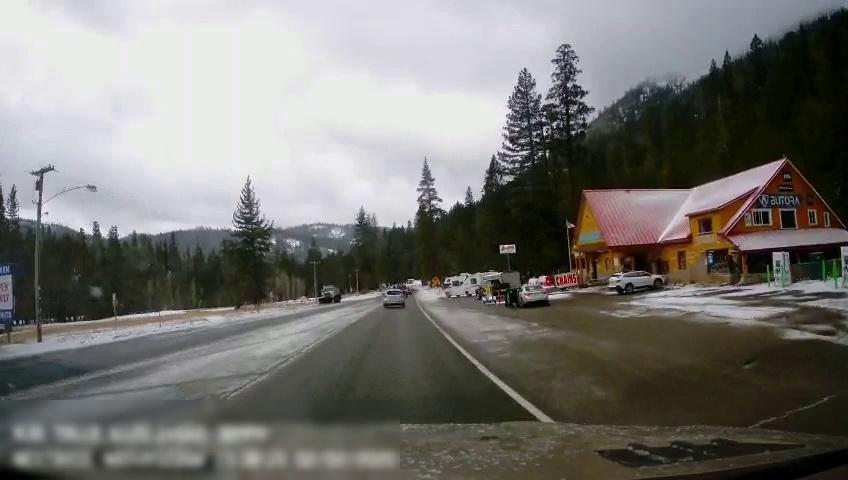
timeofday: Day
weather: Snowy
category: Drivable Space
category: Vehicles | Truck
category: Vehicles | SUV
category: Vehicles | Truck
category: Vehicles | Van
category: Vehicles | SUV
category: Vehicles | Truck
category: Vehicles | Car
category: Lanes | Current Lane
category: Lanes | Opposite Lane